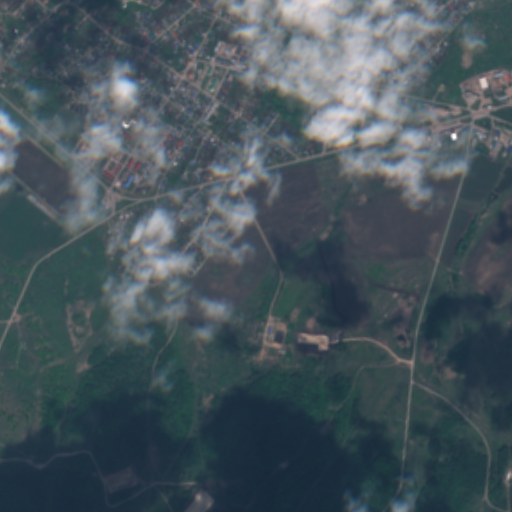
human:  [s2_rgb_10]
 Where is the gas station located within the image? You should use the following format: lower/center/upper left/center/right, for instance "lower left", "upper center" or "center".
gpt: The gas station is located in the upper right of the image.
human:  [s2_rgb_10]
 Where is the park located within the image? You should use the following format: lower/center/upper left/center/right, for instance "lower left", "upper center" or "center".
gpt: The park is located in the upper left of the image.
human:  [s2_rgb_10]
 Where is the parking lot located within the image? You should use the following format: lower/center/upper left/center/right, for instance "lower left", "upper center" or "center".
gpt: The parking lot is located in the upper center of the image.
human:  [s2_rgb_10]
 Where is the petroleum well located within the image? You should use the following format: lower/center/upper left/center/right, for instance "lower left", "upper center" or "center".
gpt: The petroleum well is located in the center of the image.
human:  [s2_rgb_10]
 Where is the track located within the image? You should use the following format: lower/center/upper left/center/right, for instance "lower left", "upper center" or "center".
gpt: The track is located in the upper left of the image.
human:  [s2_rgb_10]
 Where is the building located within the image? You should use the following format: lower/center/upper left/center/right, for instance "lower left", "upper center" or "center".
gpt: There is no building in the image.